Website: macys
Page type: account-selection
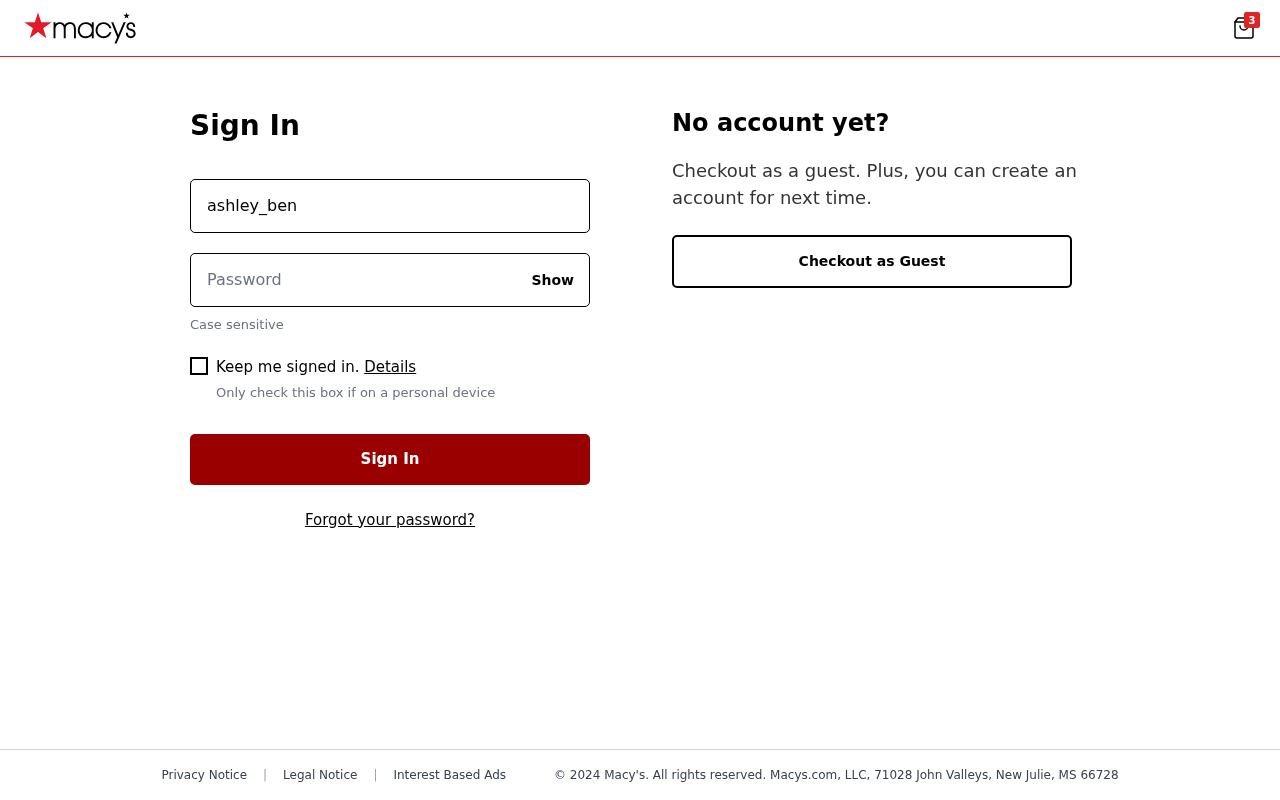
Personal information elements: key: PII_LOGIN_USERNAME
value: ashley_bentley
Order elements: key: ORDER_NUM_ITEMS
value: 3